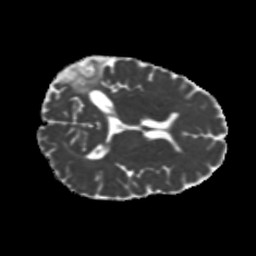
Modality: MD
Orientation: axial
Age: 39
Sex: female
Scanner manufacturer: siemens
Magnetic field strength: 3 T
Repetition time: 5.25 s
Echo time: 0.08 s